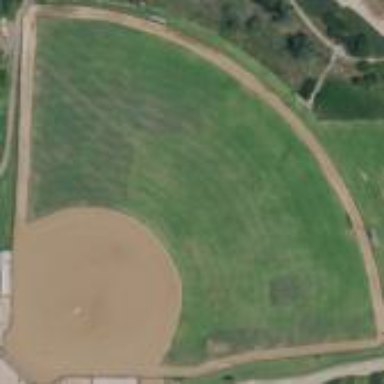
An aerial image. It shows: Baseball pitch for leisure land.